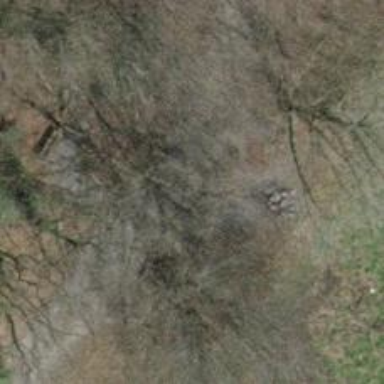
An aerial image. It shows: Brown bench in the vicinity.